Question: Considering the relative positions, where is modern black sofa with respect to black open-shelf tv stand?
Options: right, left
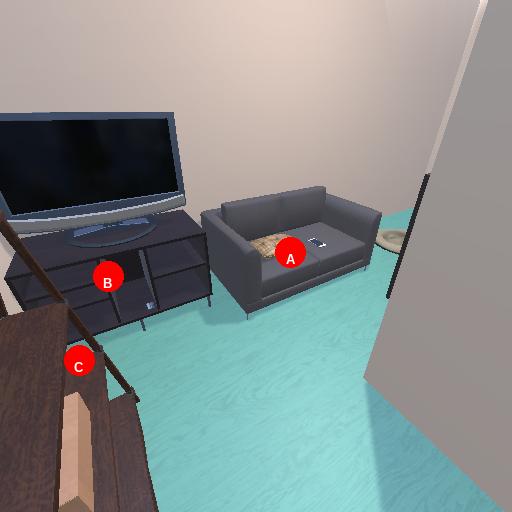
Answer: right